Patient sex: M
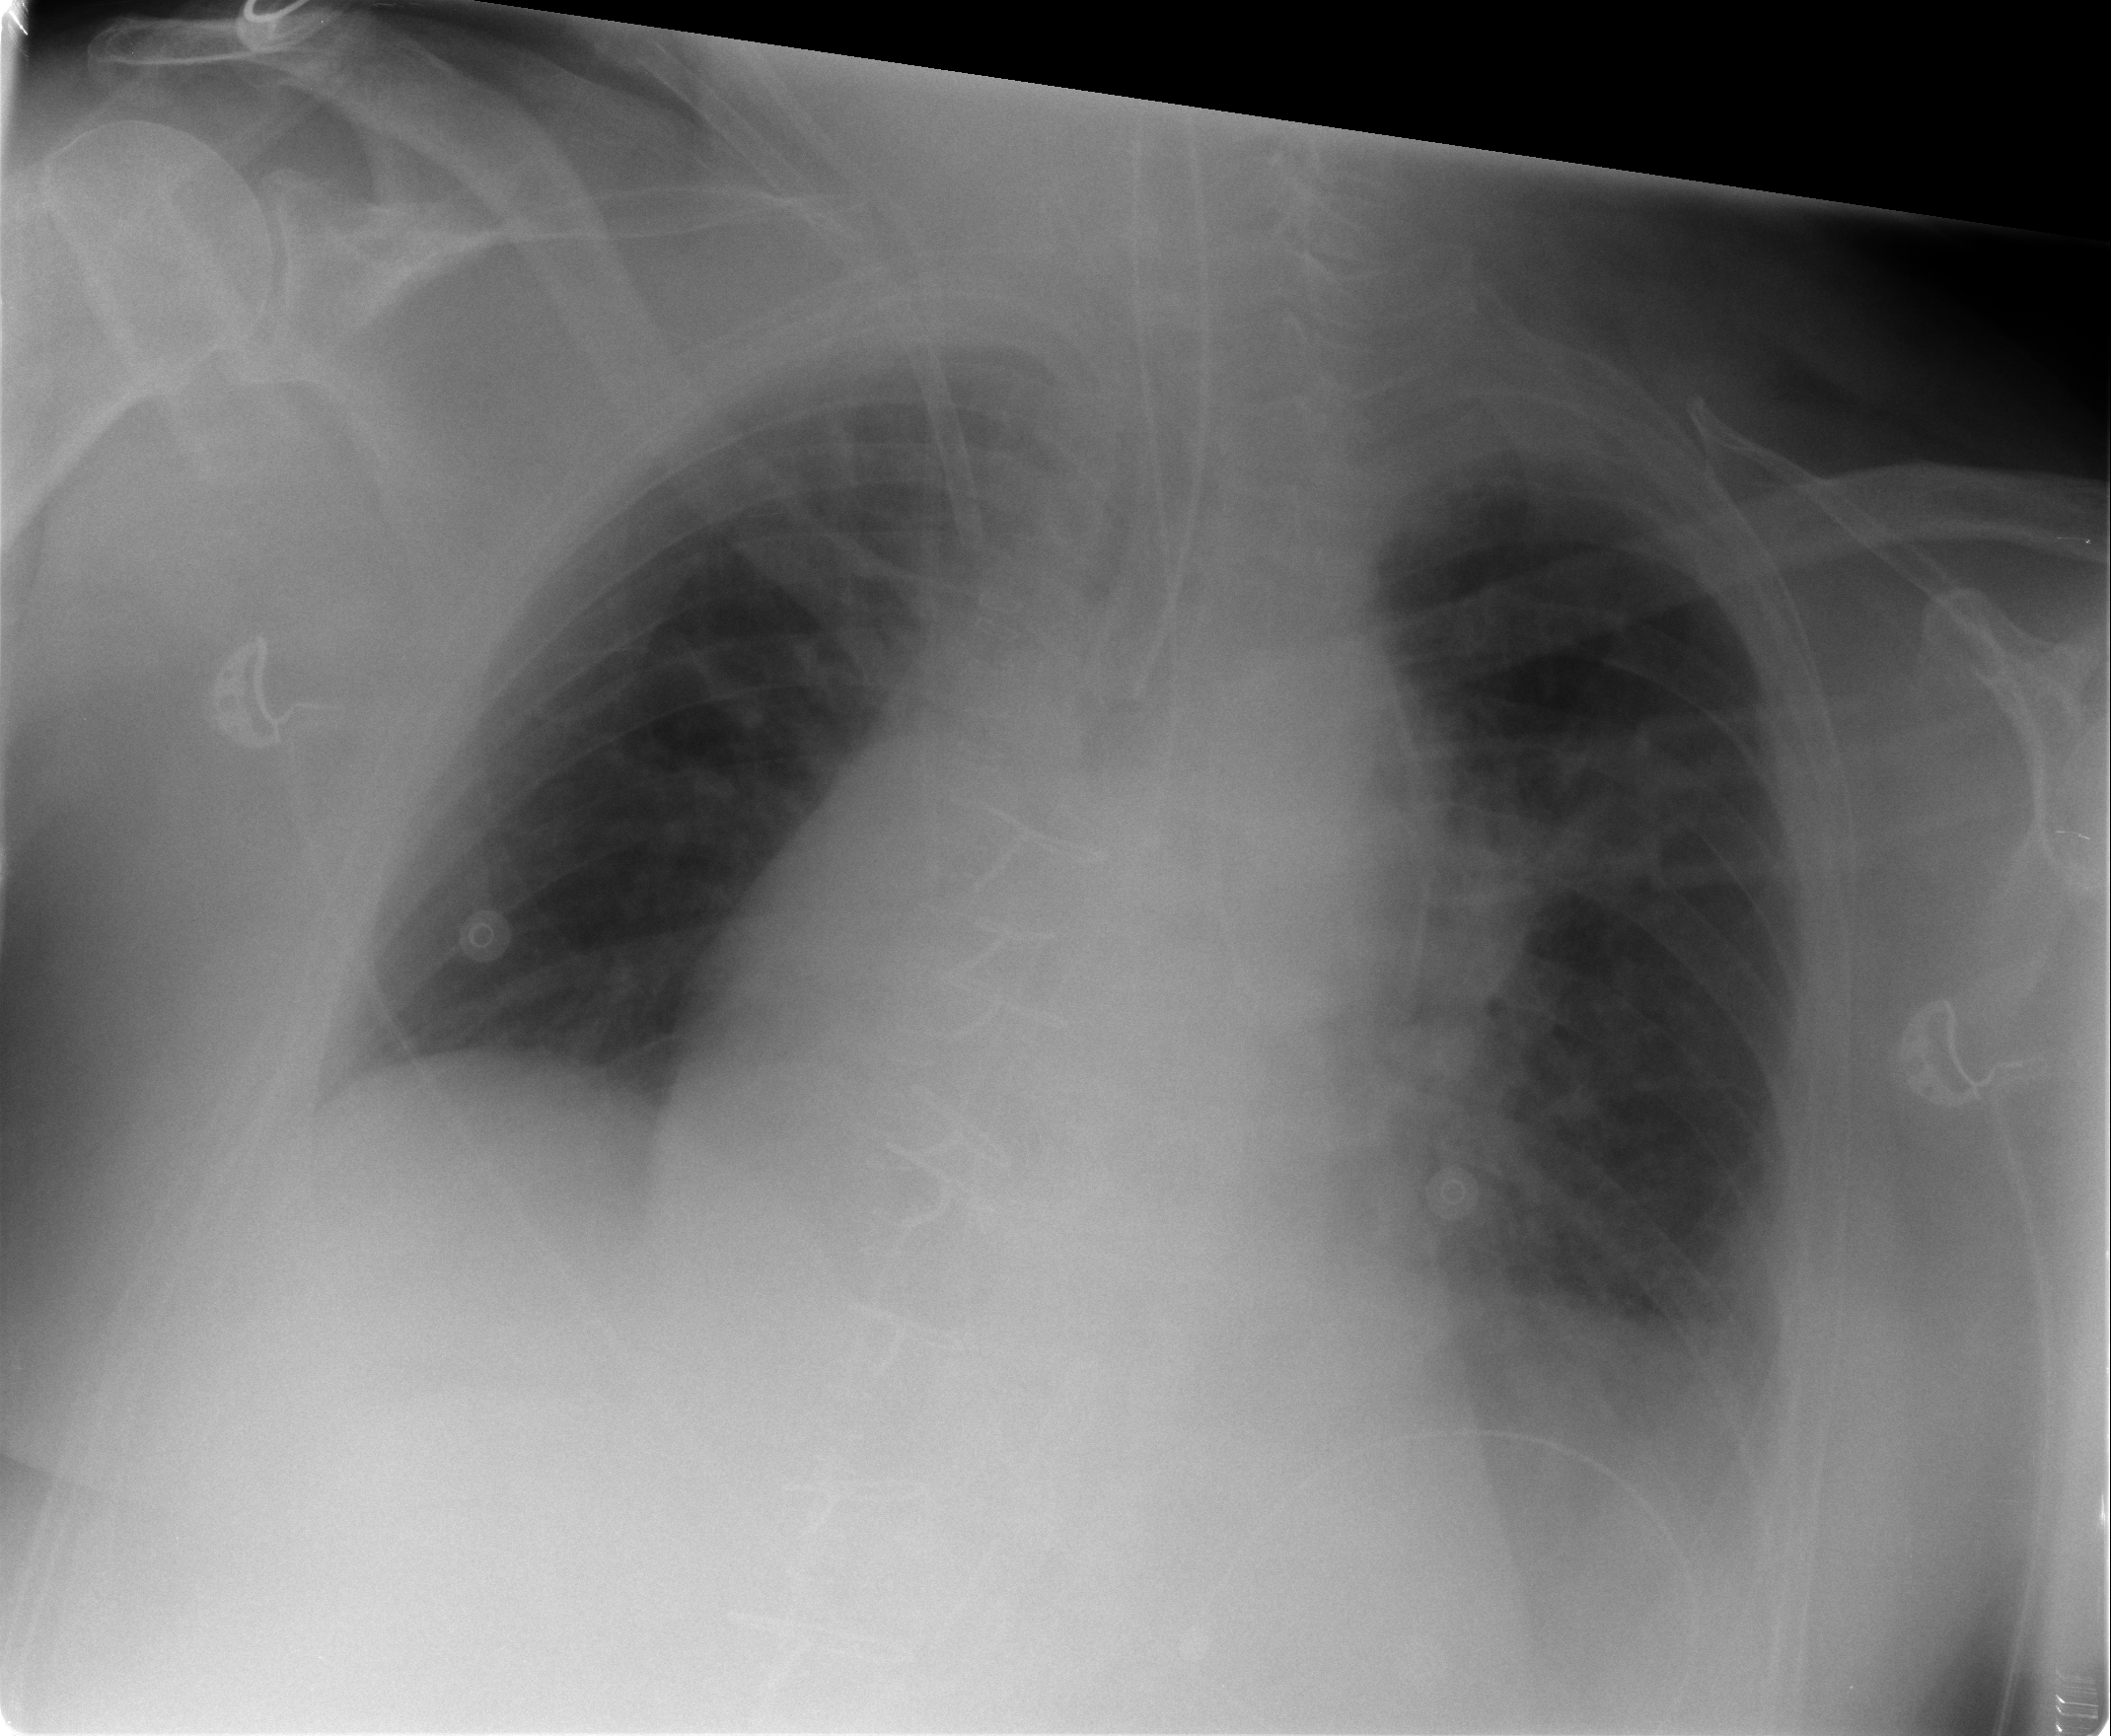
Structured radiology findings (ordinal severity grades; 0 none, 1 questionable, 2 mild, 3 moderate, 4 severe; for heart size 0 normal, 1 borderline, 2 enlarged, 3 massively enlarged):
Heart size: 1
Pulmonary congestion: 1
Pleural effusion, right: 1
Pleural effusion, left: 1
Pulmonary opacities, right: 0
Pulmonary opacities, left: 0
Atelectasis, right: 2
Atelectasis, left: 2